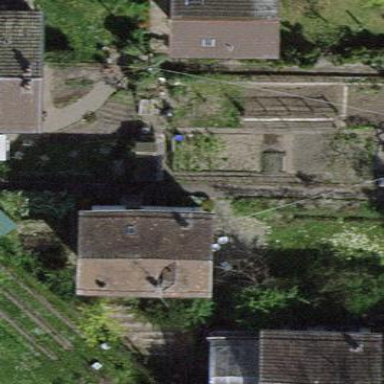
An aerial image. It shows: Garden enclosed by fence.